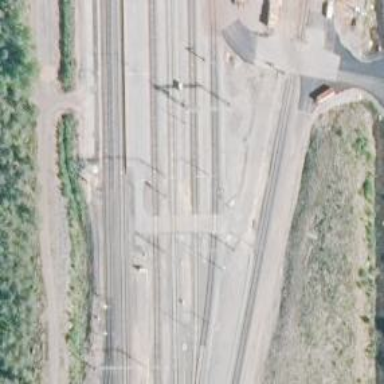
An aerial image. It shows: Wedge is used for the railway derail.